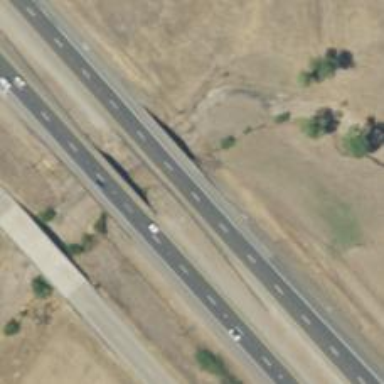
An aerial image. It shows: Expressway with asphalt surface. It is trunk highway and it is noted as freeway.